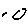
Label: moon